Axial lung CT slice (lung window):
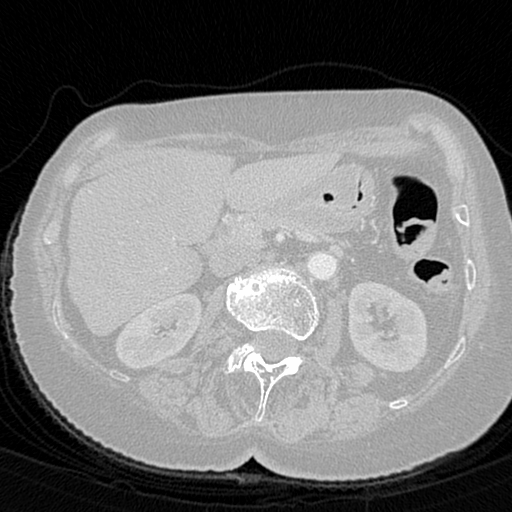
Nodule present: no